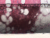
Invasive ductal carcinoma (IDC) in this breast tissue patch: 0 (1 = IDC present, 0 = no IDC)